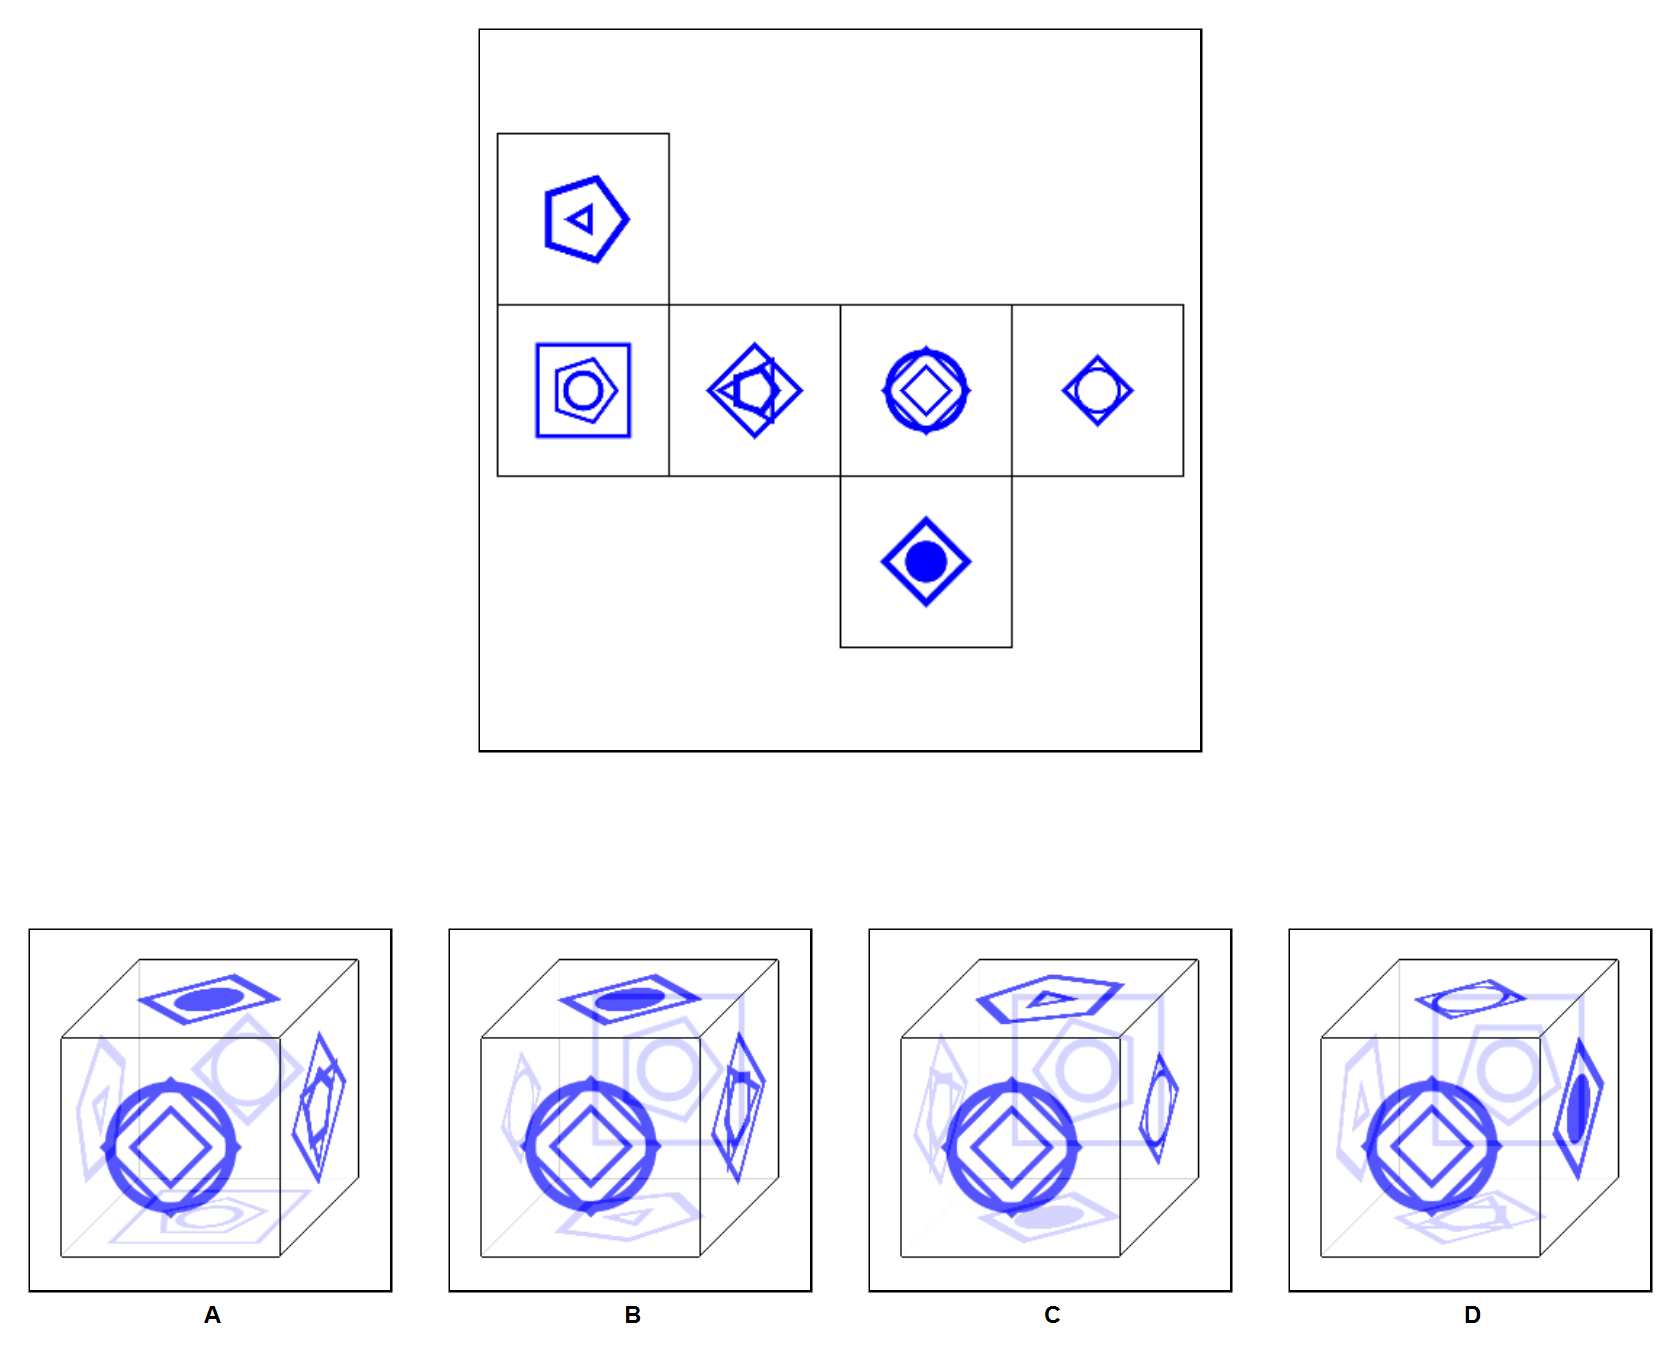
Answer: A